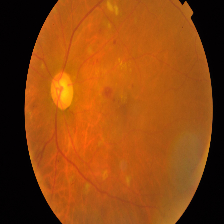
Diabetic retinopathy grade: Proliferative DR